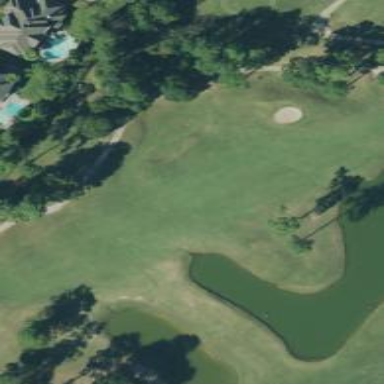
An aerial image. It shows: Golf hole.